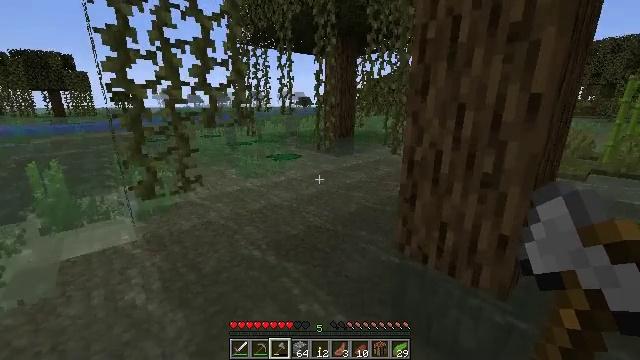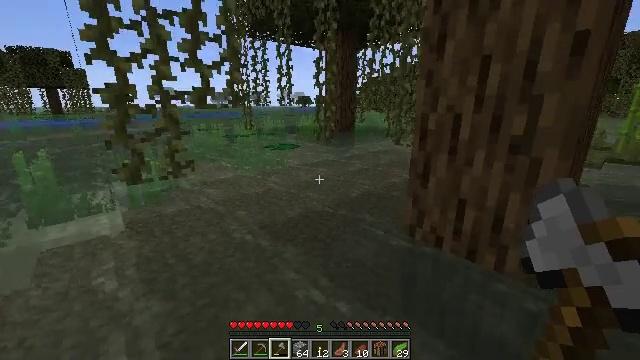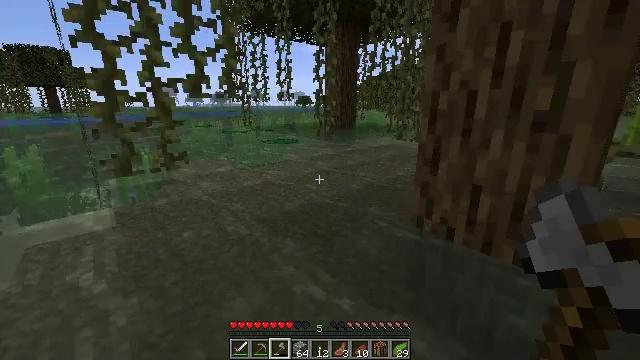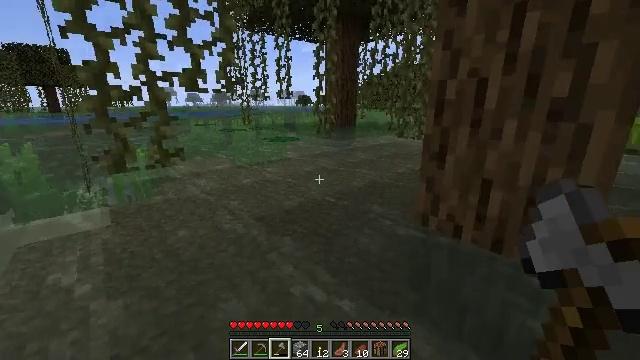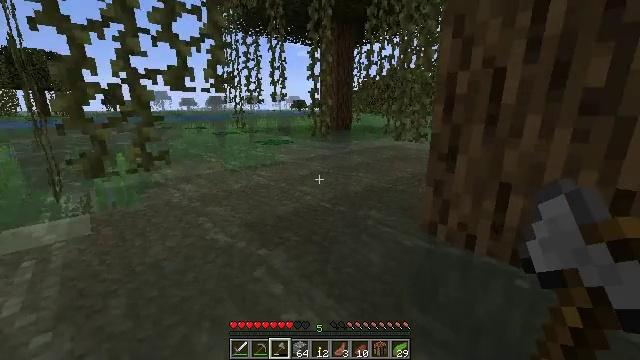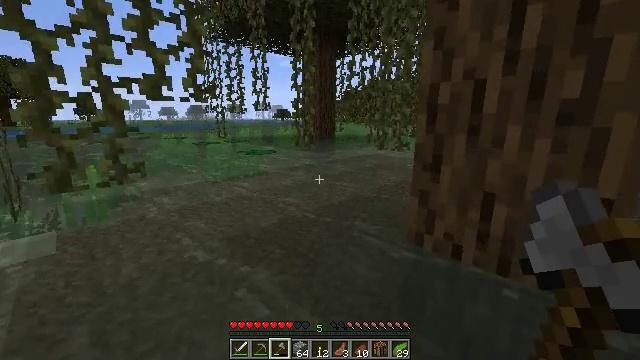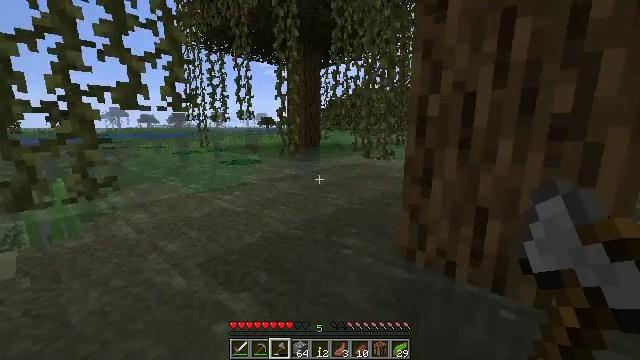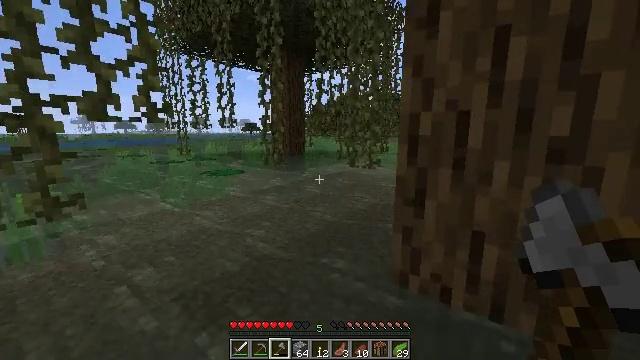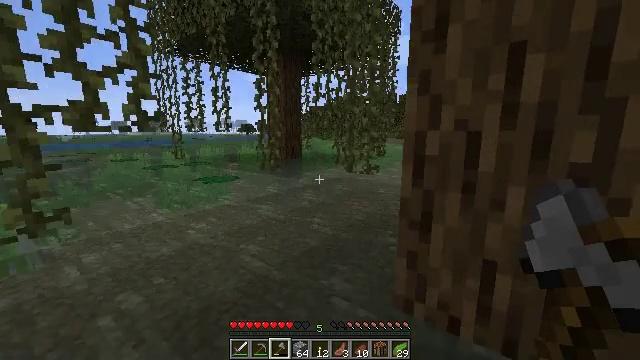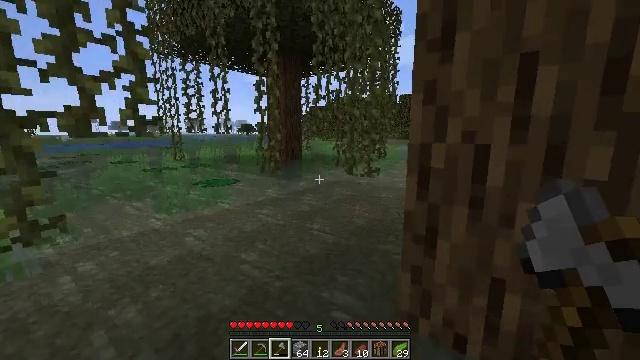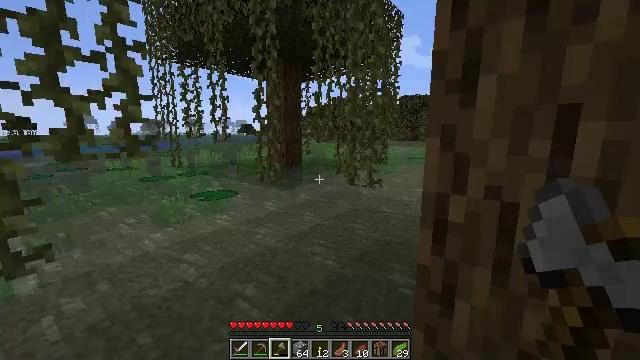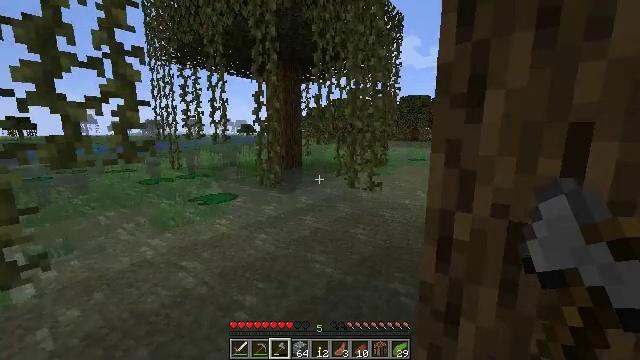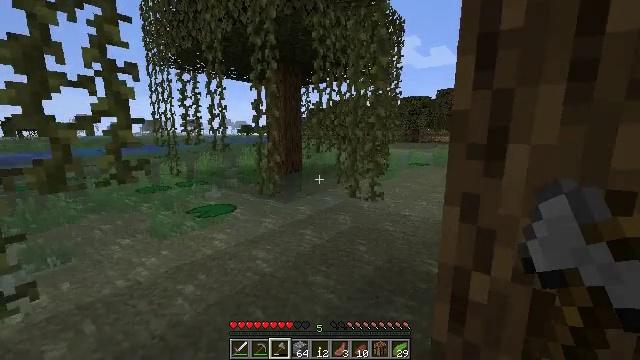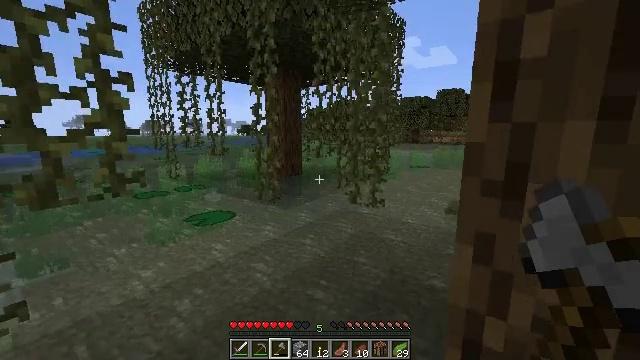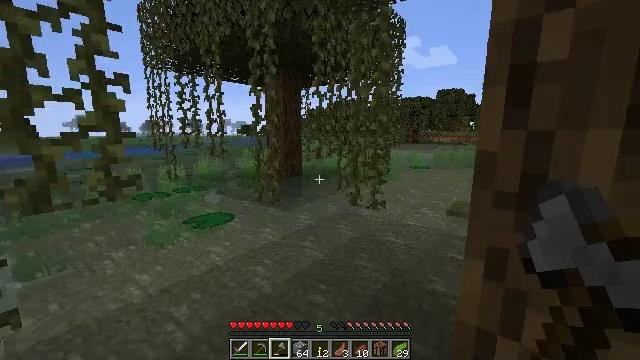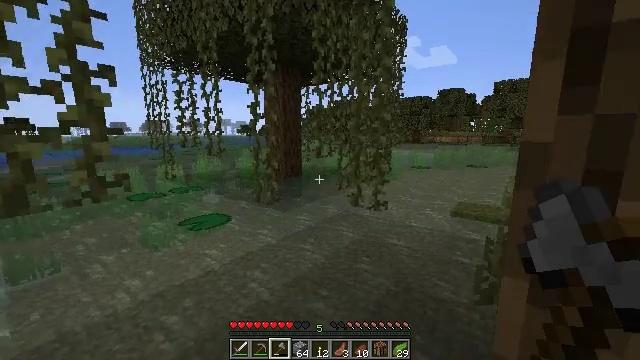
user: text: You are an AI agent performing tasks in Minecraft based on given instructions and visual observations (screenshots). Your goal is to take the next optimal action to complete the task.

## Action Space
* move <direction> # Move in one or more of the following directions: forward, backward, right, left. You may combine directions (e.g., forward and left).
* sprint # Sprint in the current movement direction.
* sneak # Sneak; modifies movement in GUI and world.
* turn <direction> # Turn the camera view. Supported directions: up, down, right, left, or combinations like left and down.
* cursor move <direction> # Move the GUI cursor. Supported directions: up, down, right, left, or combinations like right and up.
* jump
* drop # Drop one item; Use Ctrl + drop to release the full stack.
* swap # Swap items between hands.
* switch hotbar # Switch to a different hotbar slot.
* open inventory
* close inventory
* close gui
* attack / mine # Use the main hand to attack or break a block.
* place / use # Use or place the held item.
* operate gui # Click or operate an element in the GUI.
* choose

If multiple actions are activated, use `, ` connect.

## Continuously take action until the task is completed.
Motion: motion action
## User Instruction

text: Mine the sugar cane near rivers.
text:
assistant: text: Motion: move forward
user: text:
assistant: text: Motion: move forward, jump
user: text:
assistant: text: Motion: move forward, jump
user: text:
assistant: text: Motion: move forward, turn right, jump
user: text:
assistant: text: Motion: move forward, turn right and up, jump
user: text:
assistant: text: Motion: move forward, turn right and up, jump
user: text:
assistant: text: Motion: move forward, turn right and up, jump
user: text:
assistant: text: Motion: move forward, jump
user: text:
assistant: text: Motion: move forward, jump
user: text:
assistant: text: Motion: move forward, jump
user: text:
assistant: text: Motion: move forward, jump
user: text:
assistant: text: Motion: move forward, jump
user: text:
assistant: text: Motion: move forward, jump
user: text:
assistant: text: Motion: move forward, jump
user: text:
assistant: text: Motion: move forward, jump
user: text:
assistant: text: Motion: move forward, jump
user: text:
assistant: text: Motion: move forward, jump
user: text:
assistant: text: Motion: move forward, jump
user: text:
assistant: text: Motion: move forward, jump
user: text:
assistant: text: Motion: move forward, jump
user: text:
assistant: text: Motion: move forward, jump
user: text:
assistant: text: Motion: move forward, jump
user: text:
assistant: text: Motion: move forward, jump
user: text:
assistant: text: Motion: move forward, turn right and up, jump
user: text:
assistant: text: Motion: move forward, turn right and up
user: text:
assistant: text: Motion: move forward, turn right and up
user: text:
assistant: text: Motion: move forward, turn right
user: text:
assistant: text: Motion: move forward, turn right and down
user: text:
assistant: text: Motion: move forward, turn right
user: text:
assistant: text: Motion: move forward